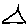
Label: triangle